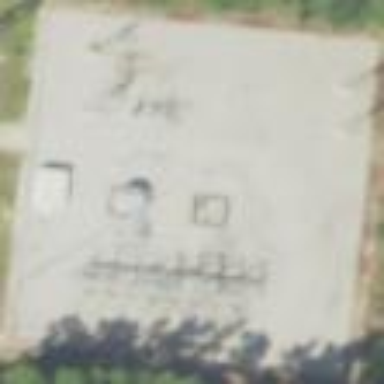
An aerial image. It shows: Power substation surrounded by fence.